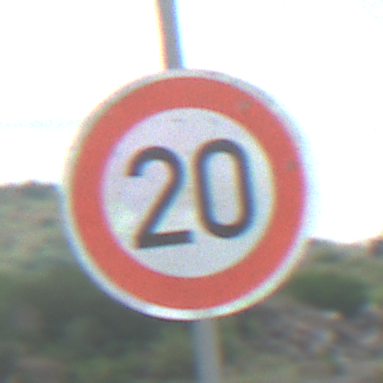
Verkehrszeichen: Geschwindigkeit20
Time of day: MorningAfternoon
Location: Outdoor (Nature)
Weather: PartlyCloudy
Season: NotSpecified
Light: Natural